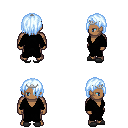
a pixel art fantasy rpg character, male body template, human, dark skin, black robe, red pants, white cyan bangs hairstyle, silver tiara, gray slippers, four views (front, back, left, right), 2x2 character sprite sheet, small pixel art, hard edges, no anti-aliasing